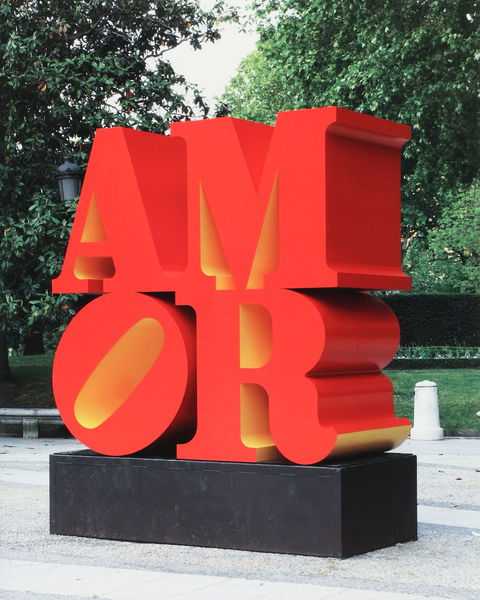
Titel: Amor
Künstler: Robert Indiana
Institution: Madrid (in 2006)
Schlagwörter: himmel, bäume, gelb, grün, laterne, schwarz, anlage, park, rasen, rot, weg, sockel, skulptur, schrift, liebe, italien, modern, hecke, kies, plastik, foto, buchstaben, kiste, rechteckig, freien, amor, pop art, bildhauer, poller, amore, r, s, a, m, o, schricht